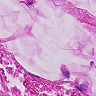
Metastatic tissue present: no